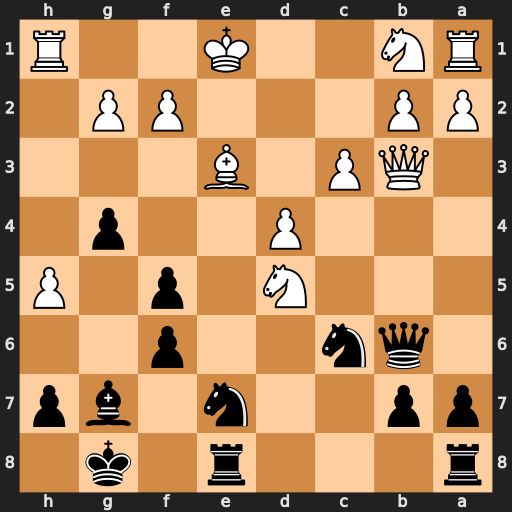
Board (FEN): r3r1k1/pp2n1bp/1qn2p2/3N1p1P/3P2p1/1QP1B3/PP3PP1/RN2K2R
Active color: b
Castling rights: KQ
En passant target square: -
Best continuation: Qxb3 Nxe7+ Rxe7 axb3 f4